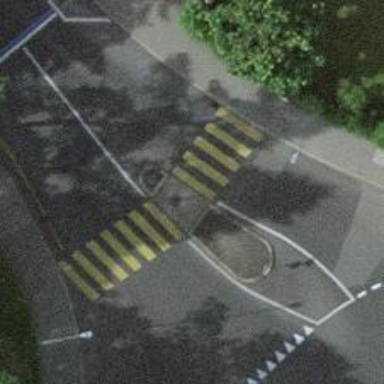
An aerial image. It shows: Kerb serving as barrier.